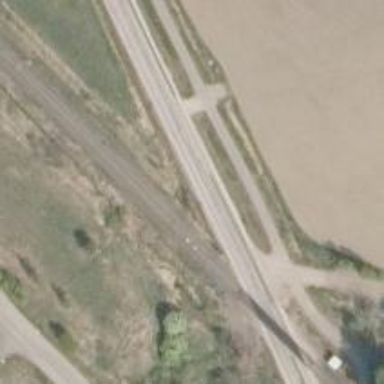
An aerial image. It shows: Railway signal.